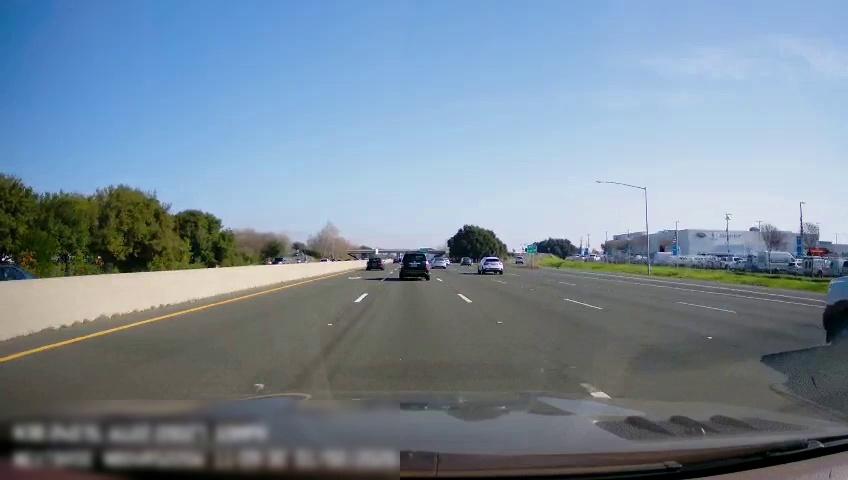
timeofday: Day
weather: Sunny
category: Drivable Space
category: Drivable Space
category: Vehicles | Truck
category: Vehicles | Car
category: Vehicles | SUV
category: Vehicles | Car
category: Vehicles | SUV
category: Vehicles | Car
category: Vehicles | Car
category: Vehicles | Car
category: Vehicles | Car
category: Lanes | Alternate Lane
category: Lanes | Current Lane
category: Lanes | Current Lane
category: Lanes | Alternate Lane
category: Lanes | Alternate Lane
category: Lanes | Alternate Lane
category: Lanes | Alternate Lane
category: Traffic | Signs